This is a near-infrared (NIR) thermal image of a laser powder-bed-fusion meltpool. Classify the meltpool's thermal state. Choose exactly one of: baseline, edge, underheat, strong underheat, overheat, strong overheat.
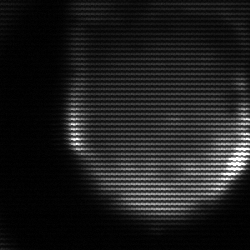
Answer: edge